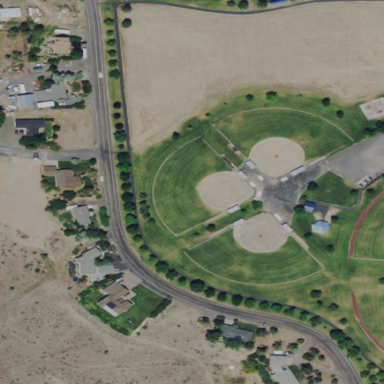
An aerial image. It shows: Softball pitch for leisure land activities.